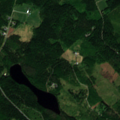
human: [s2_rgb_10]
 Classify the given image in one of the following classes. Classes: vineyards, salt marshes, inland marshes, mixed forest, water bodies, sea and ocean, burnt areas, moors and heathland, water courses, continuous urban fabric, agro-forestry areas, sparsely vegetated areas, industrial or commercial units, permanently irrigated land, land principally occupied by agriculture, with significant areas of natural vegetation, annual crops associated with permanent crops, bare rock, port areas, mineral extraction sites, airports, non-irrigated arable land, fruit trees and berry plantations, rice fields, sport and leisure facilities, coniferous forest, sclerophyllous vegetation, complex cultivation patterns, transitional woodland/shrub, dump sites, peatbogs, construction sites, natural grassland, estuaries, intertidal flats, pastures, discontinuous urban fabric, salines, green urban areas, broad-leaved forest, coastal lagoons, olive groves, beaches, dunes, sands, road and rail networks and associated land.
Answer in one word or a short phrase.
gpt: coniferous forest, mixed forest